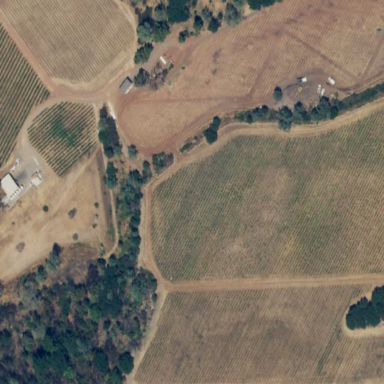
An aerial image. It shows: Vineyard with wine grapes as the crop.